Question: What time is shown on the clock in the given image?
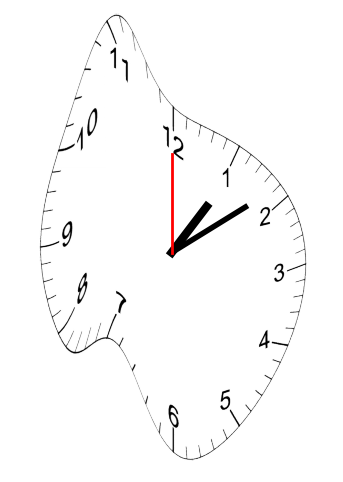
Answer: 01:09:00